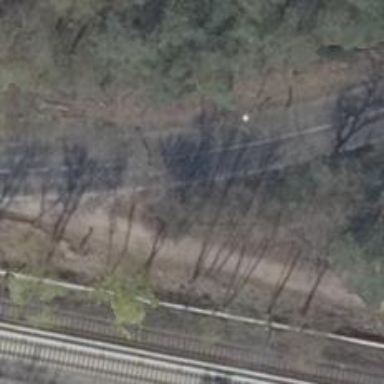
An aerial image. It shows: Well-maintained cobblestone track with grade1 quality.